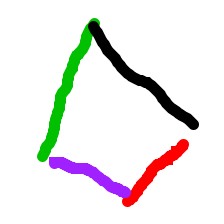
Shape: kite